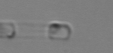
Label: Skeletonema